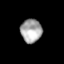
Tissue: skin
Cell type: Epithelial cells
Senescence score: 0.1885
Nuclear area (px): 487
Mean DAPI intensity: 166.932